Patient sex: M
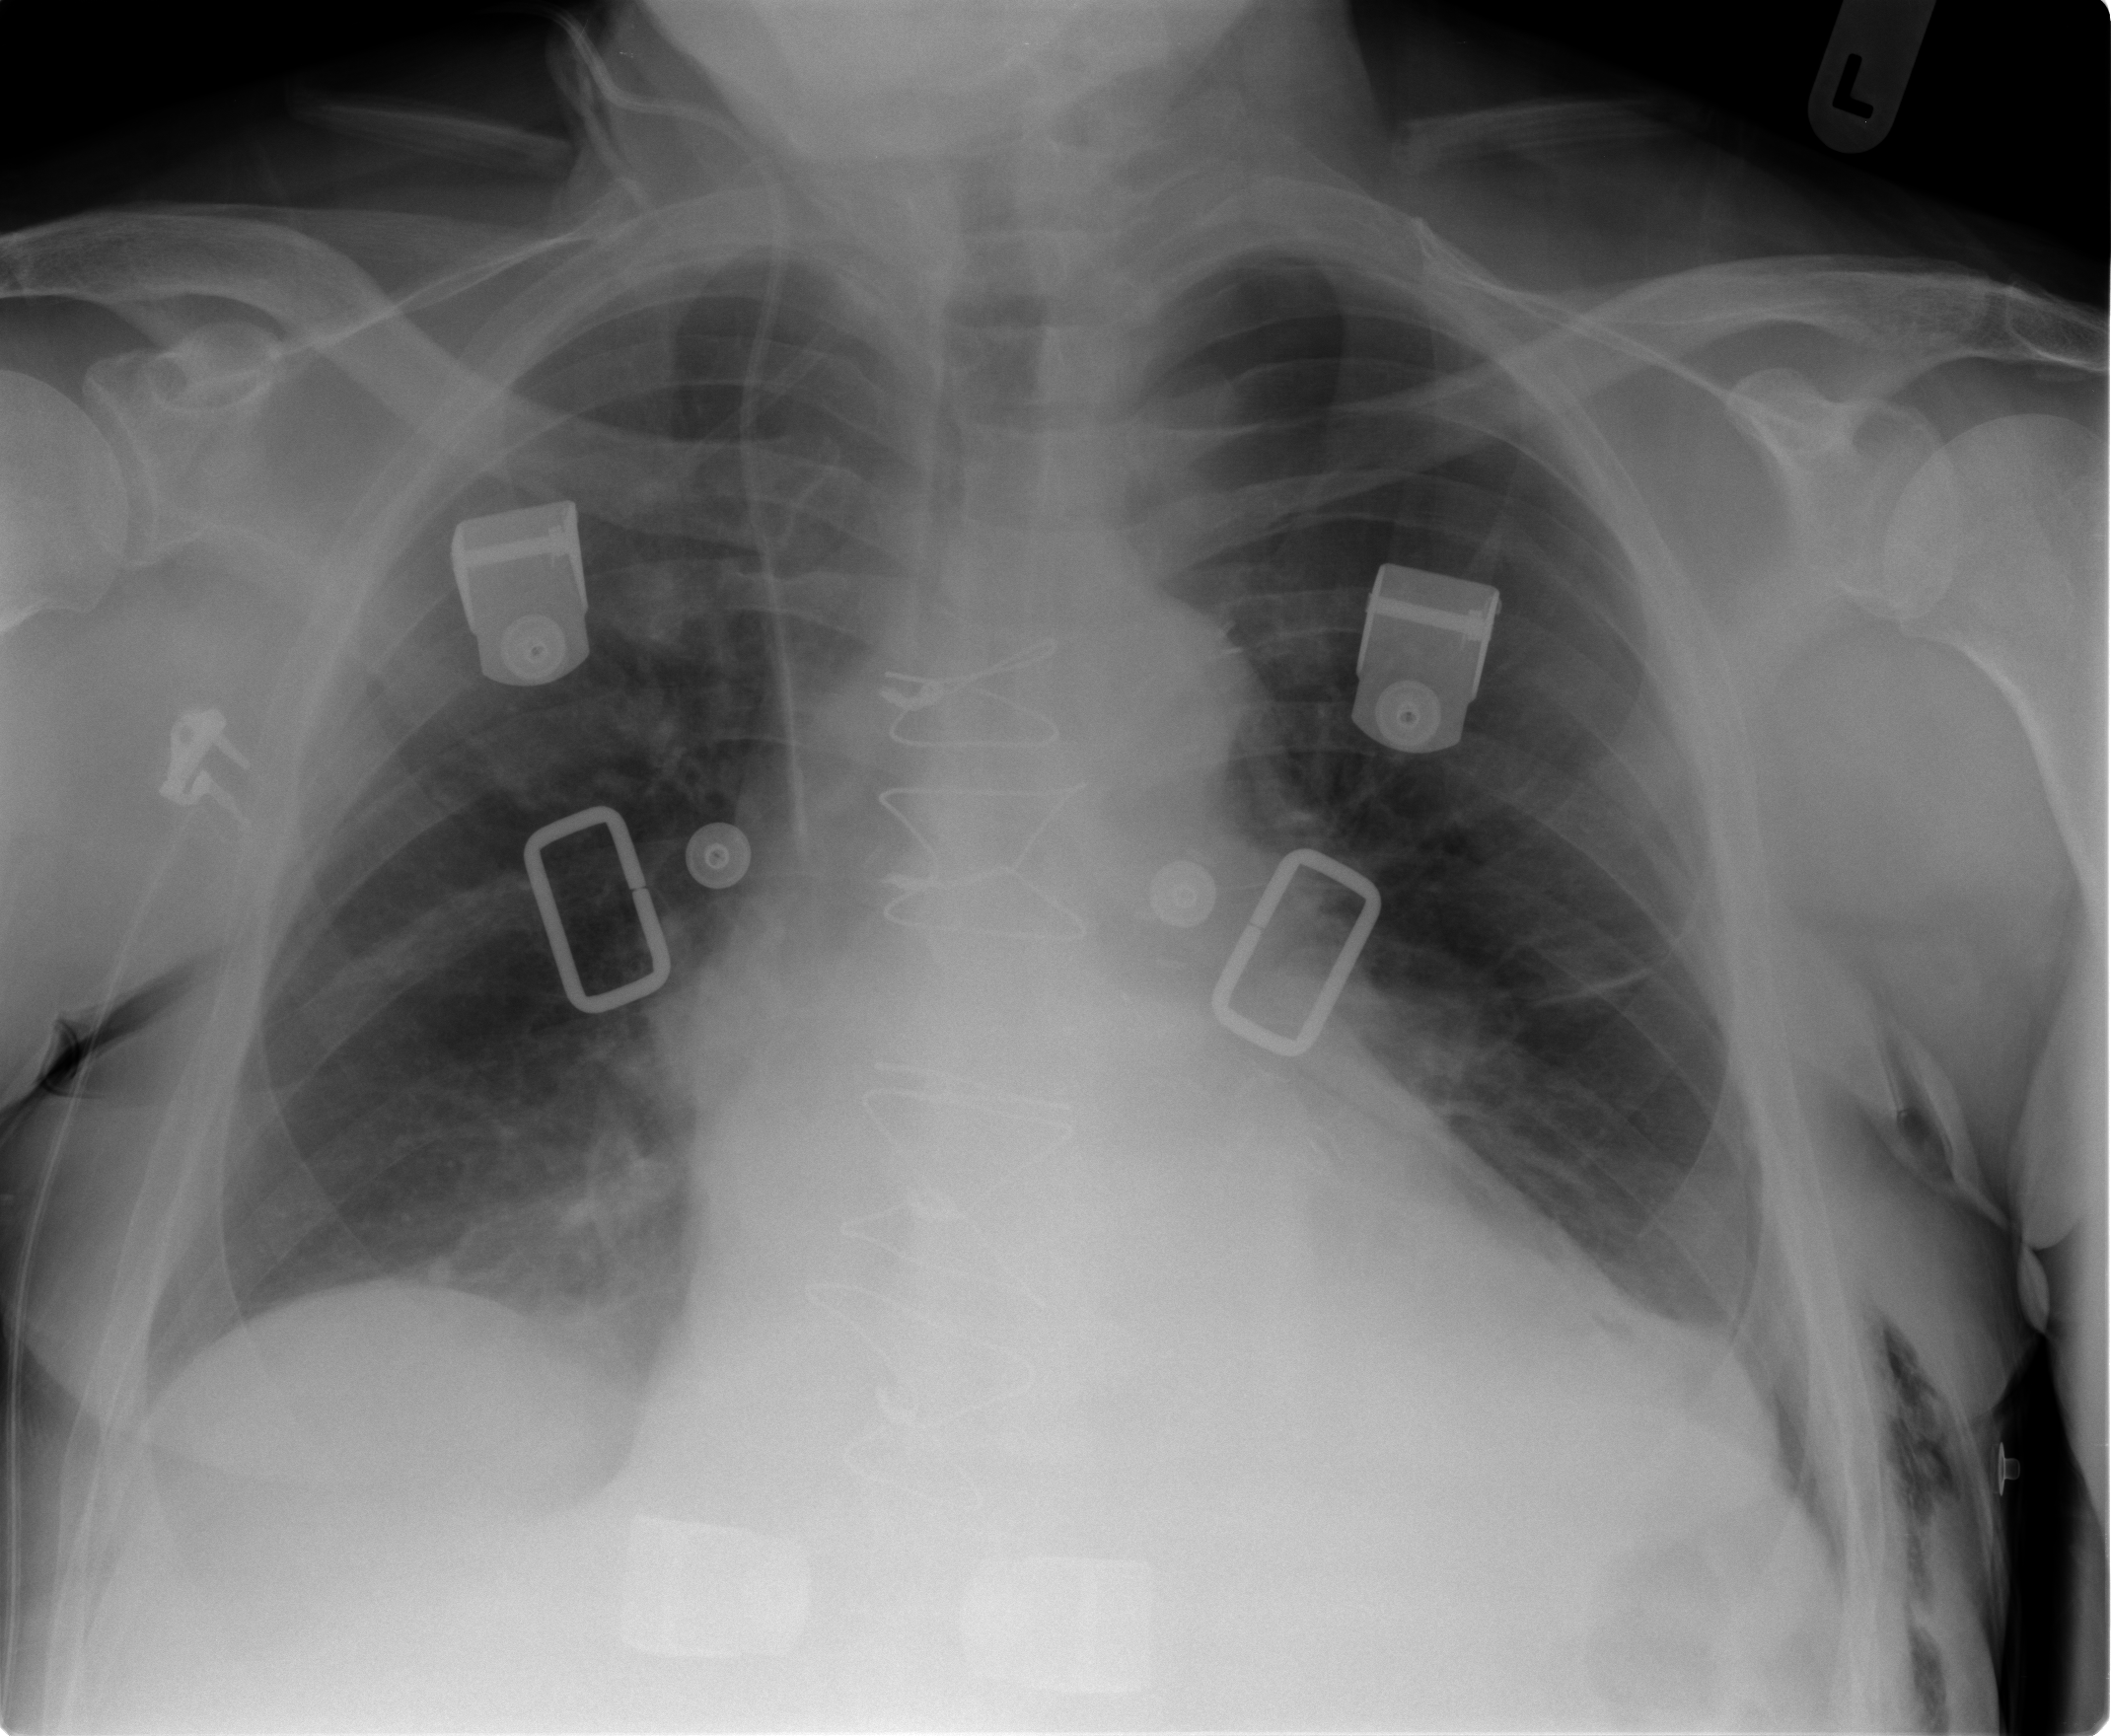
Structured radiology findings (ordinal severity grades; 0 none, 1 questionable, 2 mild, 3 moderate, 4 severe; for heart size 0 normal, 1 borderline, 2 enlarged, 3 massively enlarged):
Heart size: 1
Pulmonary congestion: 2
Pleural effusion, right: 0
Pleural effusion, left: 0
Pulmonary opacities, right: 0
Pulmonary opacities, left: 0
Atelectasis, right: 2
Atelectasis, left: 2